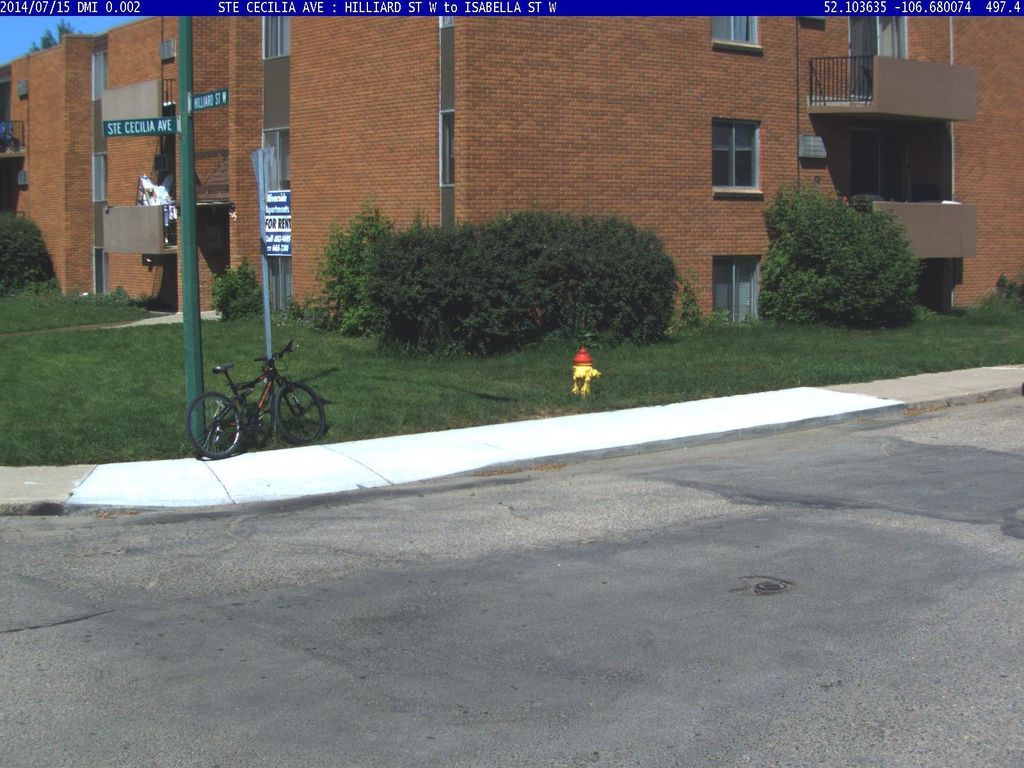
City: saskatoon